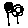
Label: flower